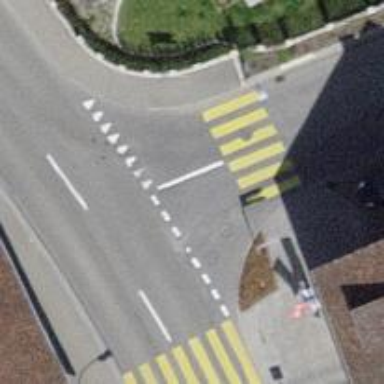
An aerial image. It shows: Zebra crossing on the road.